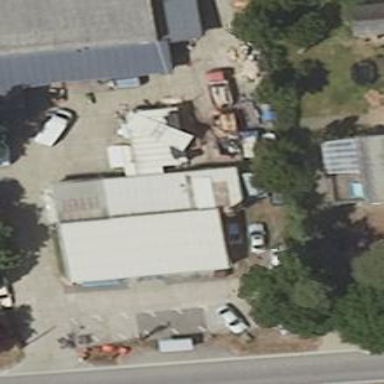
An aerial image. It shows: Commercial building.